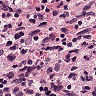
Metastatic tissue present: yes